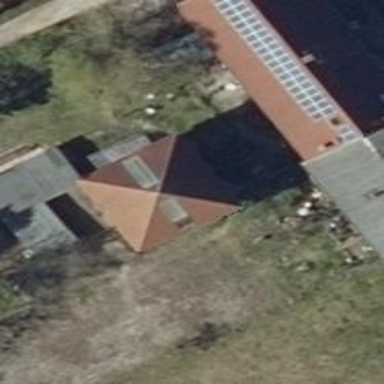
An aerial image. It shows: Farm auxiliary building.